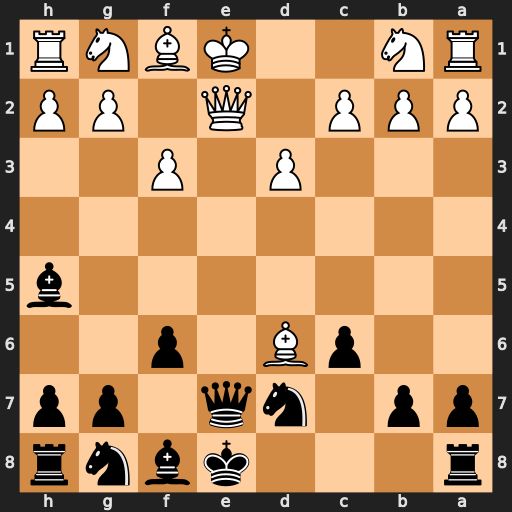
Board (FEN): r3kbnr/pp1nq1pp/2pB1p2/7b/8/3P1P2/PPP1Q1PP/RN2KBNR
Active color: b
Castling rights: KQkq
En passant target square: -
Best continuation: Qxe2+ Nxe2 Bxd6